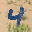
Label: 4